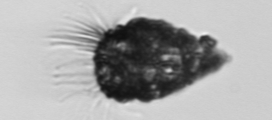
Label: Tintinnopsis